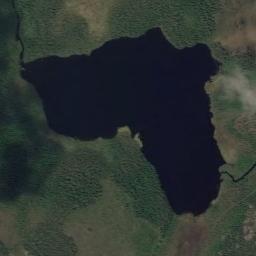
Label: lake